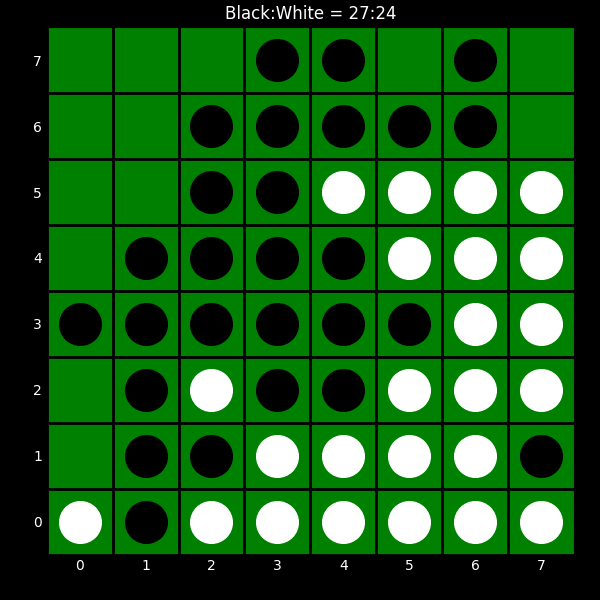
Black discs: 27
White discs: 24